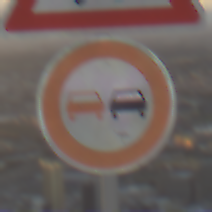
Verkehrszeichen: Ueberholverbot
Zusatzzeichen oben: Gegenverkehr
Umgebung: Outdoor, RoadRail
Tageszeit: SunriseSunset
Wetter: PartlyCloudy
Licht: Natural
Jahreszeit: NotSpecified
Kontrast: HighContrast